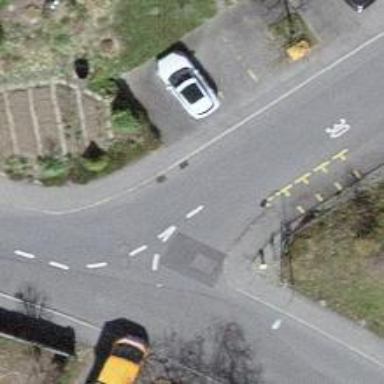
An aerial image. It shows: Kerb barrier.